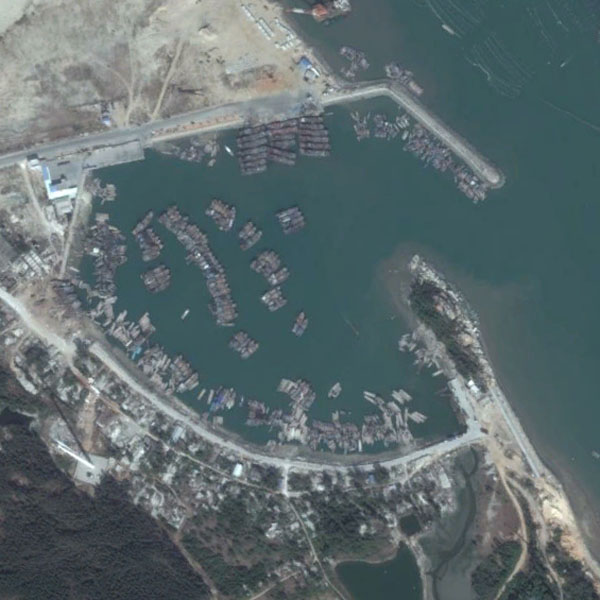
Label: Port